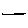
Label: line